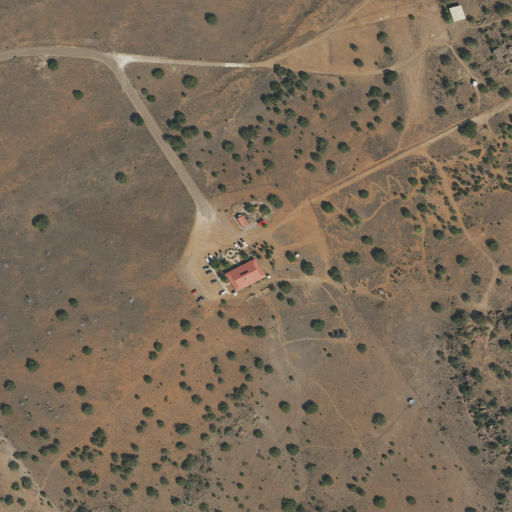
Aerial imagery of desert in Texas named Chihuahua Desert containing shrub, grassland, and open development